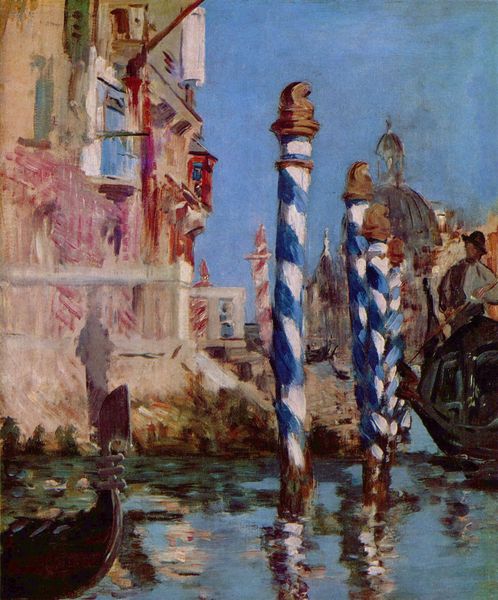
Titel: Canale Grande in Venedig
Künstler: Édouard Manet
Standort: San Francisco (California)
Institution: Provident Security Company
Schlagwörter: blau, dunkel, gemälde, himmel, mann, meer, schatten, wasser, weiß, fluss, gelb, grün, impressionismus, stadt, ufer, wäsche, braun, fenster, grau, hell, holz, hut, licht, schwarz, säulen, gebäude, haus, rot, beige, malerei, hose, jacke, mensch, stein, öl, häuser, nass, pfähle, spiegelung, brüstung, gewässer, kanal, kirche, sonne, gold, rosa, boot, boote, fensterläden, stock, turm, balkon, schiff, sommer, wellen, fahnen, fassade, italien, vedute, venedig, spiegelbild, stab, fahne, leine, mast, mauer, linien, bug, kuppel, masten, steg, treppe, treppen, vorsprung, rudern, gestreift, streifen, metall, stufen, striche, anlegen, reflexion, eindruck, pfosten, treppenstufen, stangen, türme, palazzo, dom, pfahl, stöcke, schnitzerei, canale, leuchtend, stange, reflex, gespiegelt, maria, schraffierung, pflöcke, anlegestelle, azur, lagune, fesnter, rumpf, santa, komplementärkontrast, stelen, staken, gondel, gondeln, gondoliere, senkrechte, hüser, blau weiss, salute, adria, gondolliere, waagerechte, hausecke, guardi, st. marco, vedeute, 1900, 20. jh., hauslagune, pöller, goldel